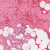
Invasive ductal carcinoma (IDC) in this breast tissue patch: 0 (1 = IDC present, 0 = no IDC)